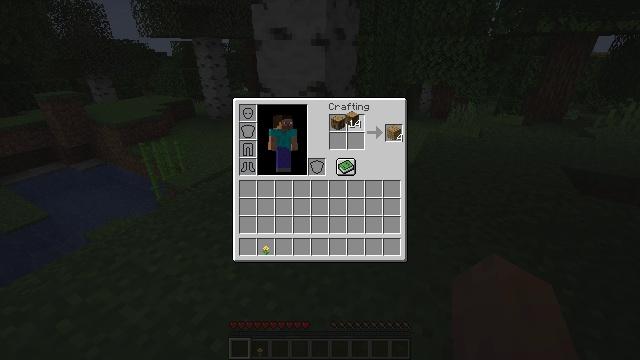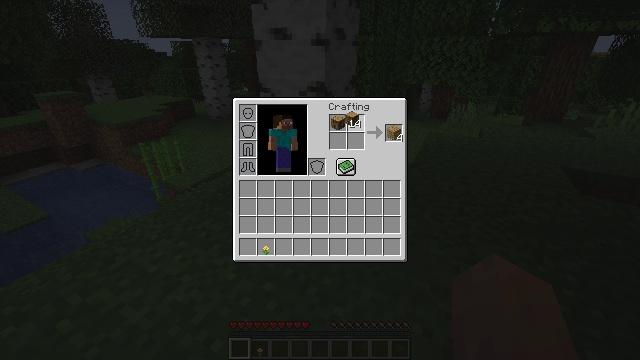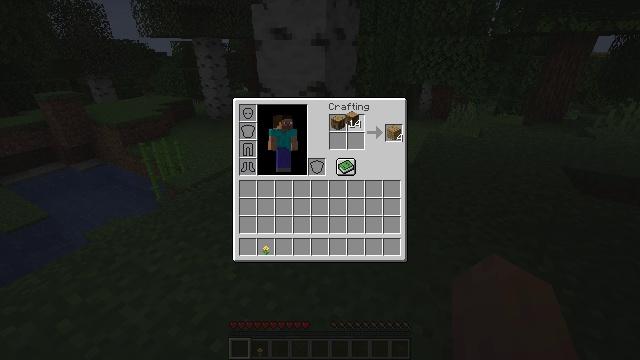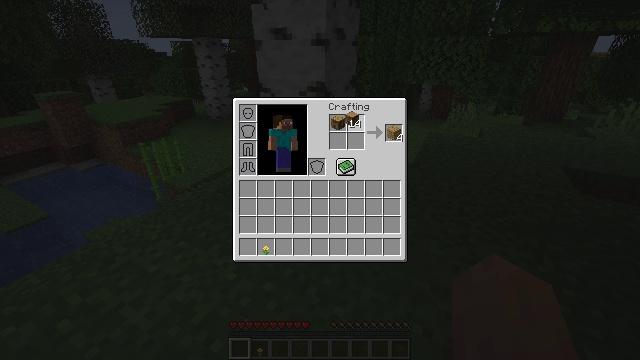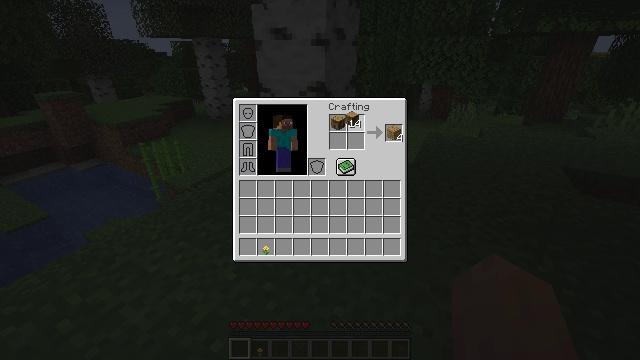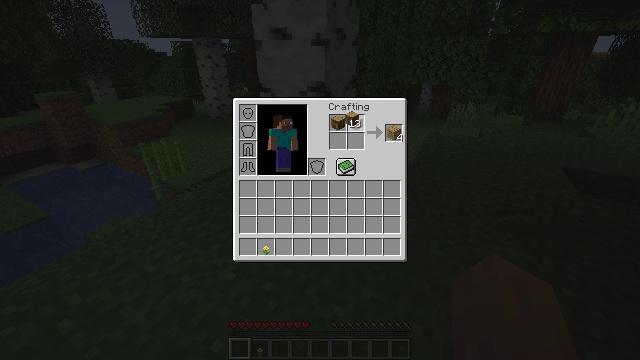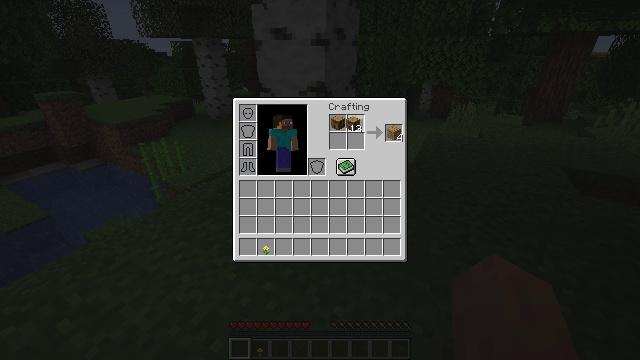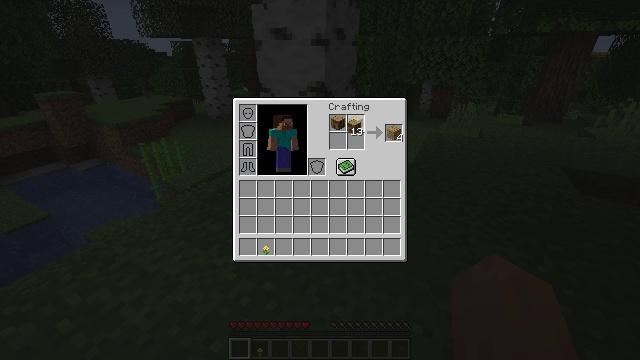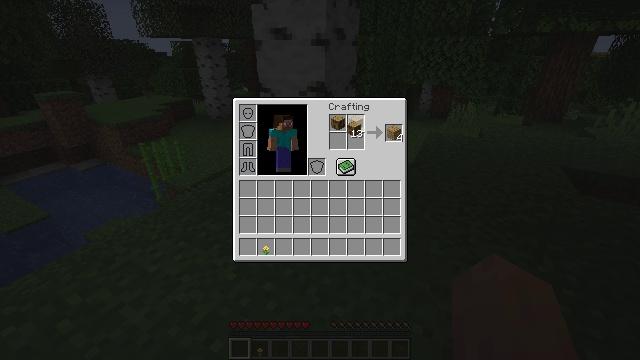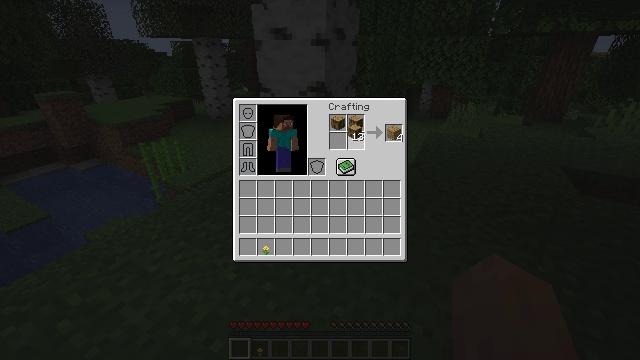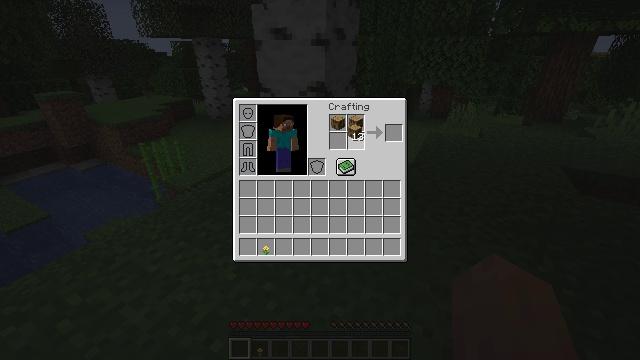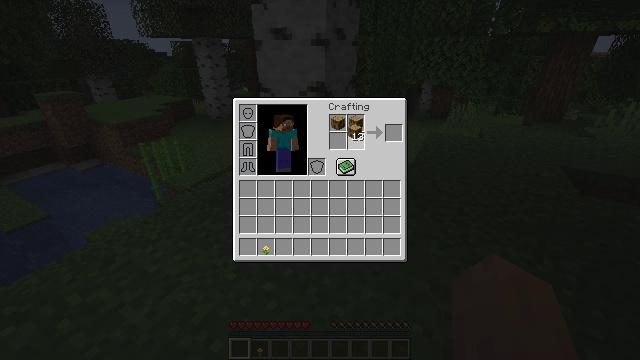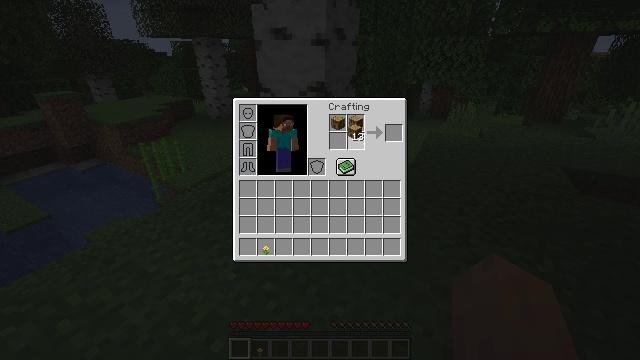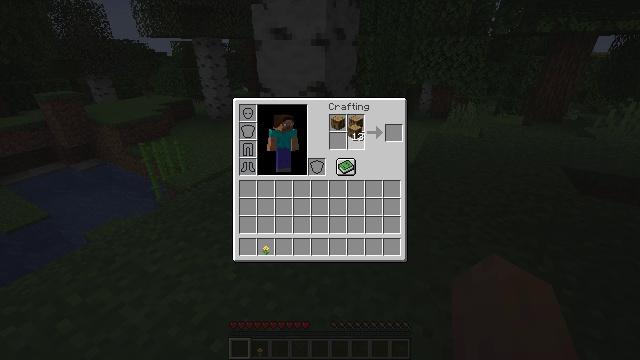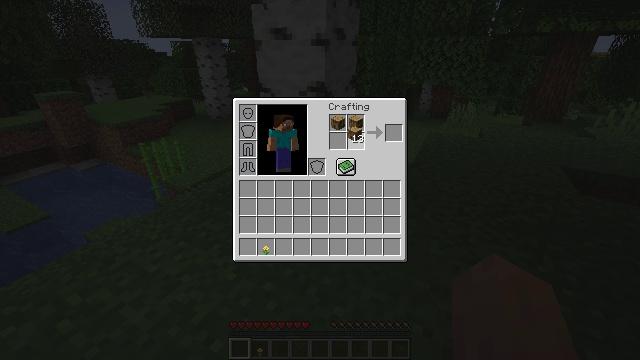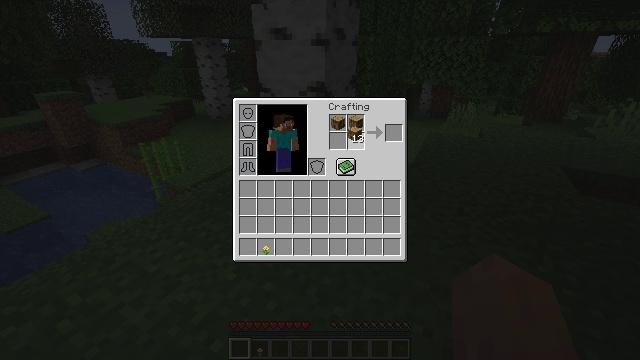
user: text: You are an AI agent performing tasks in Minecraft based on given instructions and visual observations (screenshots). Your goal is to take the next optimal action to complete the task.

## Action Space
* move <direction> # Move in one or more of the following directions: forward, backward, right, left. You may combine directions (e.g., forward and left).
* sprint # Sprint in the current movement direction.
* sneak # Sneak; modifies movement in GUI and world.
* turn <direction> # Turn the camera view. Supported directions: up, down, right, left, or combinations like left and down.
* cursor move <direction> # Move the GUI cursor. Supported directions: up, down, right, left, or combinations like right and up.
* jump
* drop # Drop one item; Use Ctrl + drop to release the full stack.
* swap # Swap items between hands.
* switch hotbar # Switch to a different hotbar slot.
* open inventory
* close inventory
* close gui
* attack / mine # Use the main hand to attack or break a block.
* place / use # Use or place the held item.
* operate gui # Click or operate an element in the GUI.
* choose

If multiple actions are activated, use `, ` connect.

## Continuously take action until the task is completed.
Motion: motion action
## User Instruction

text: Convert logs into oak wood.
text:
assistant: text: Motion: no_op
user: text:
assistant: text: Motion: choose
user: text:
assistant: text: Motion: choose
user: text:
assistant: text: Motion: choose
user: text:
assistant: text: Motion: no_op
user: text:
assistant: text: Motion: no_op
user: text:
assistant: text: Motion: no_op
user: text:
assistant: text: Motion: no_op
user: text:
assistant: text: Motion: no_op
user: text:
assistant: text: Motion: no_op
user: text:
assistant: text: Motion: no_op
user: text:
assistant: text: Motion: no_op
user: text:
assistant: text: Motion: no_op
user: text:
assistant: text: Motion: no_op
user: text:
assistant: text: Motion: no_op
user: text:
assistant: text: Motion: no_op
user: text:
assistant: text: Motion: no_op
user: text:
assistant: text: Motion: no_op
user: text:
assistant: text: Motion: no_op
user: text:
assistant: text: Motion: no_op
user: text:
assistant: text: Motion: no_op
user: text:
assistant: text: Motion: no_op
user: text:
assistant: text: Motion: no_op
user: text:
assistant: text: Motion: no_op
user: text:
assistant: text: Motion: no_op
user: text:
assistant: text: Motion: no_op
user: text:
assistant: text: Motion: no_op
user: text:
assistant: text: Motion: no_op
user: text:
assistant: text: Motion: no_op
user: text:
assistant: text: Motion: no_op